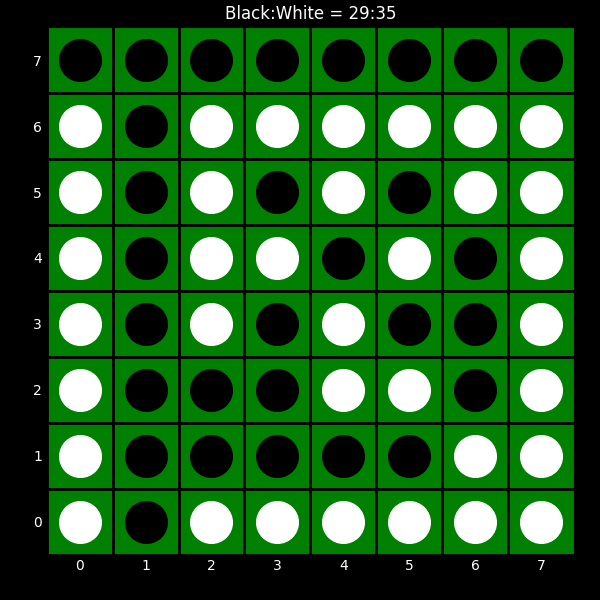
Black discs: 29
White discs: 35